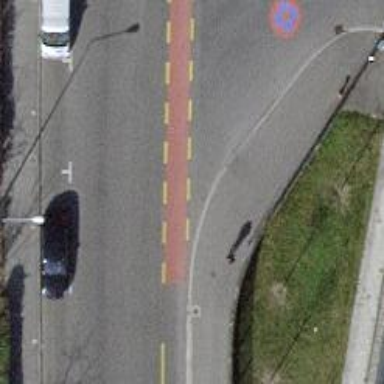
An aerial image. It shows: Kerb barrier.